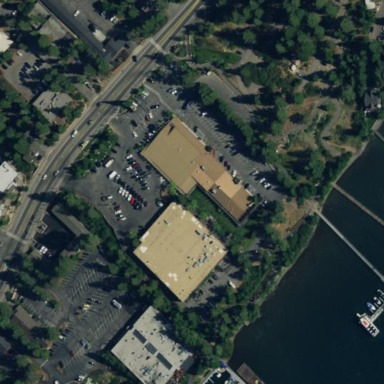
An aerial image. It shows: Retail area.